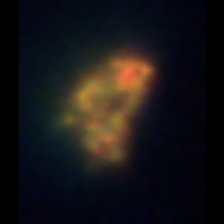
Taxon: Unknown_detritus
Group: Unknown